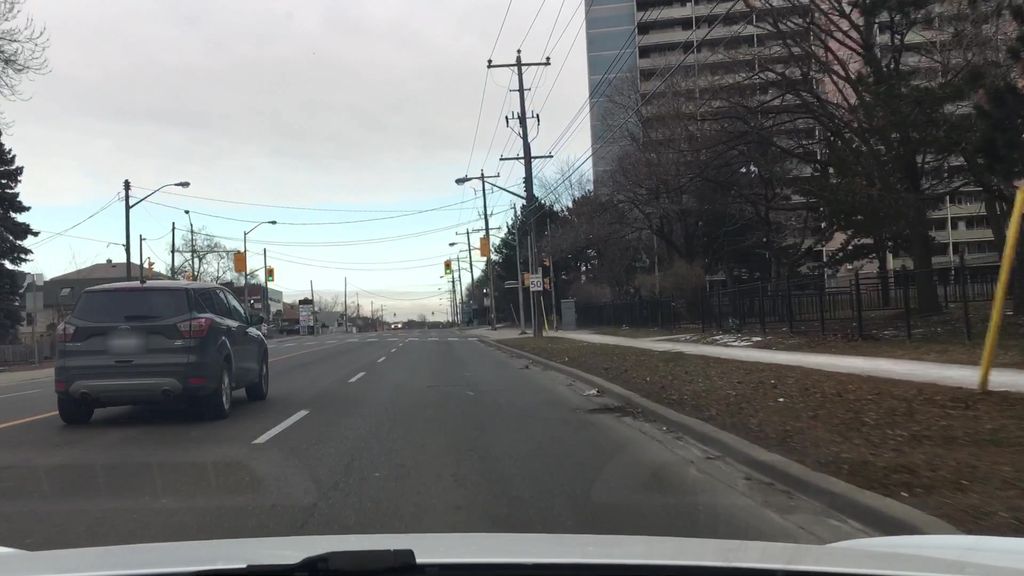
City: toronto